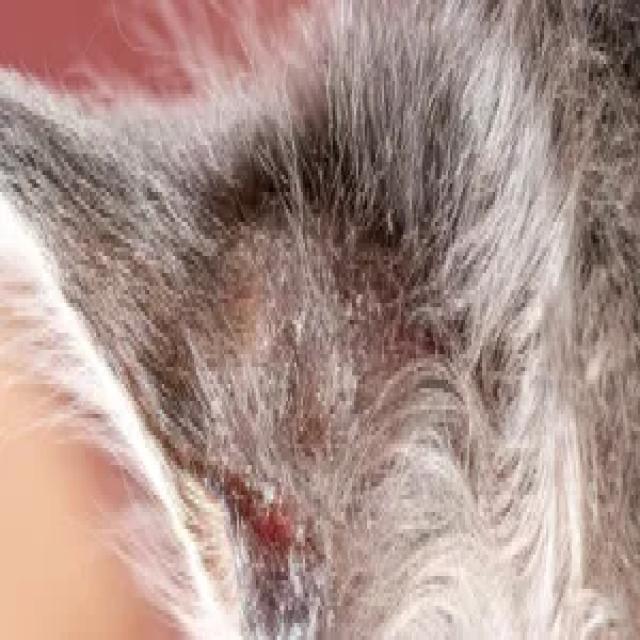
Canine dermatitis — inflammation of the skin presenting with erythema, pruritus, papules, and excoriation. May be allergic, contact, or atopic in origin.